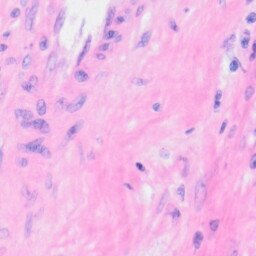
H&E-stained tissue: Kidney